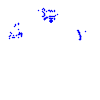
Particle: proton